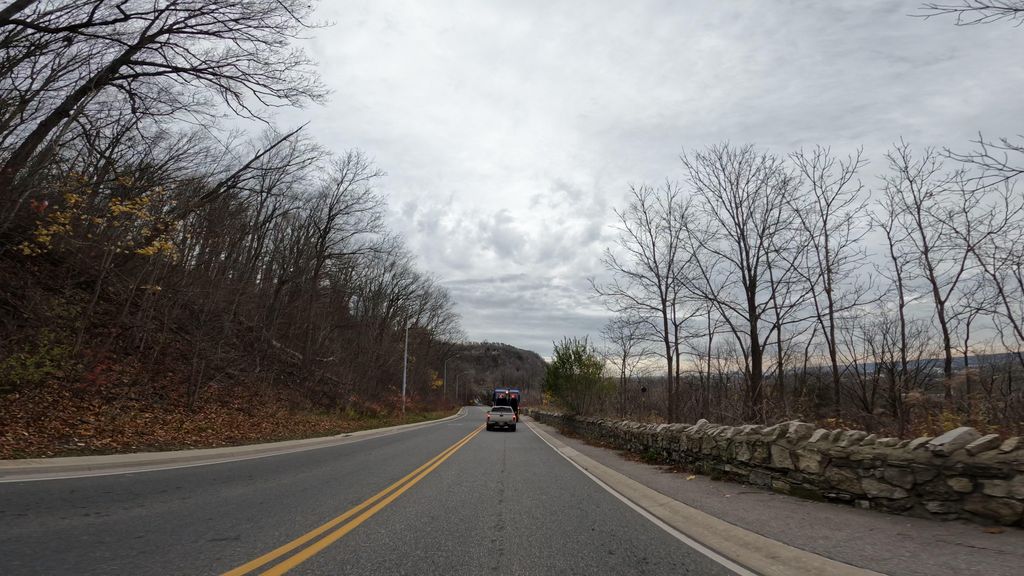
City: hamilton